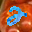
Label: 2